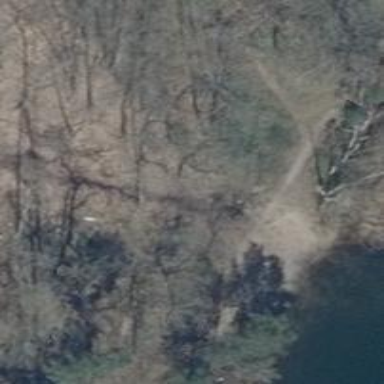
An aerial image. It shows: Path with ground surface. The track type is grade 5.